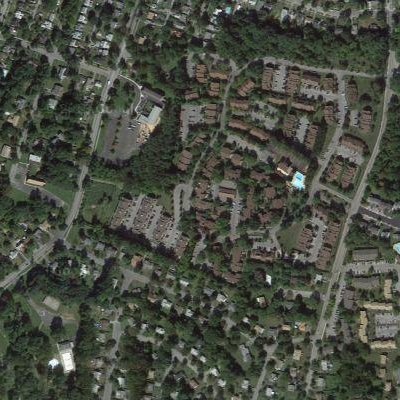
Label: fResident